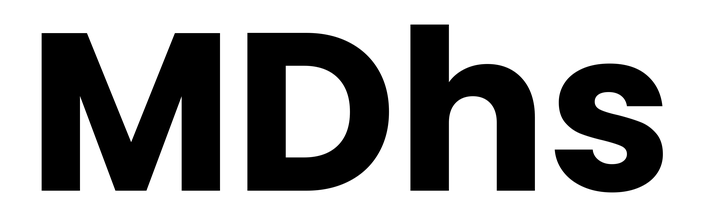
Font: Poppins-Bold